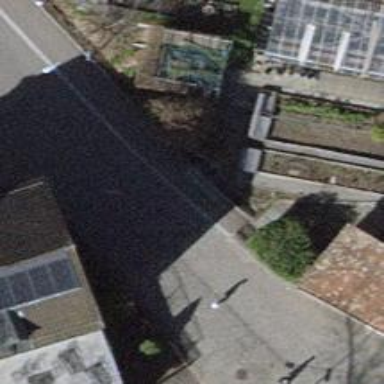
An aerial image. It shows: Kerb barrier.